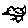
Label: bird